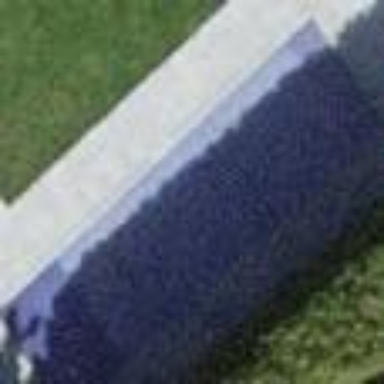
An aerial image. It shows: Swimming pool located in leisure land.